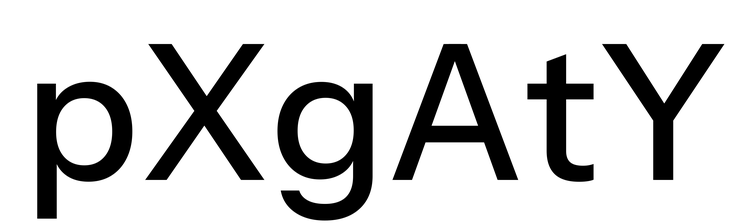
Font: InstrumentSans_Medium